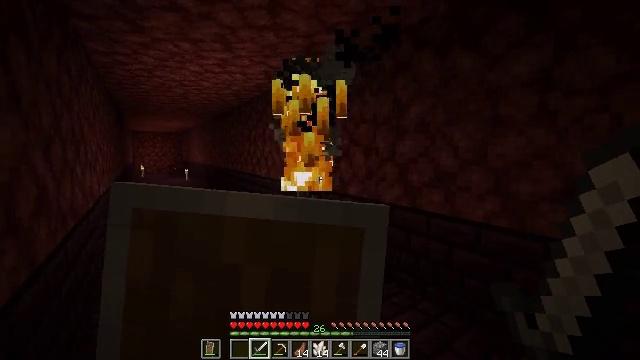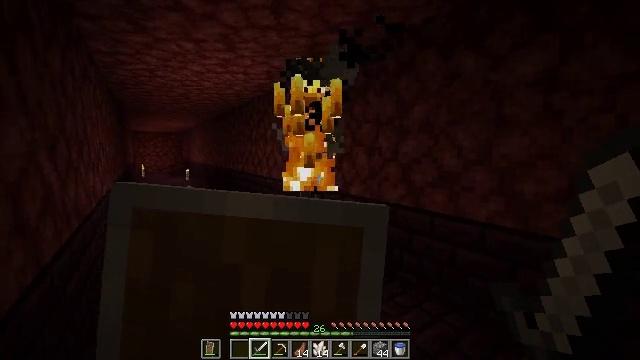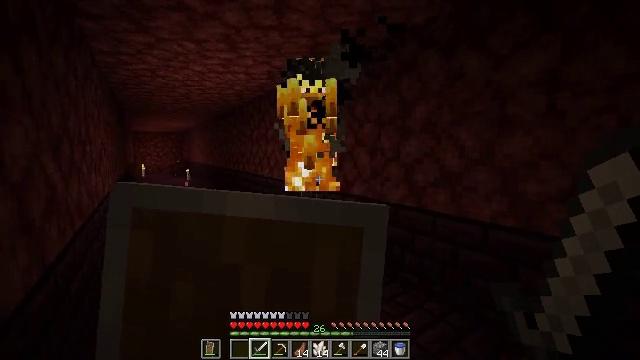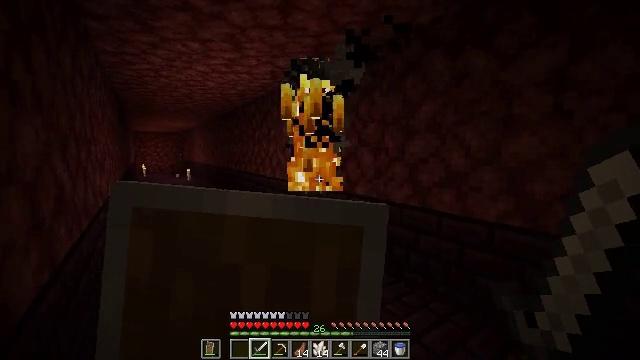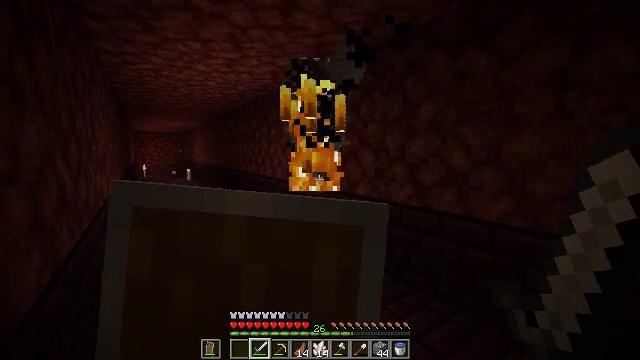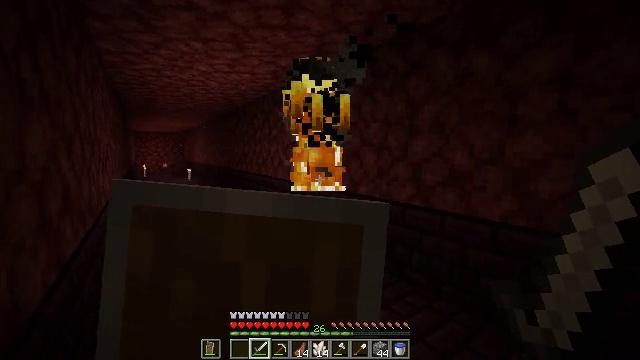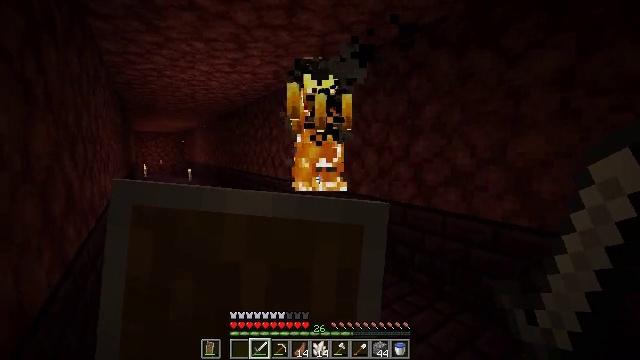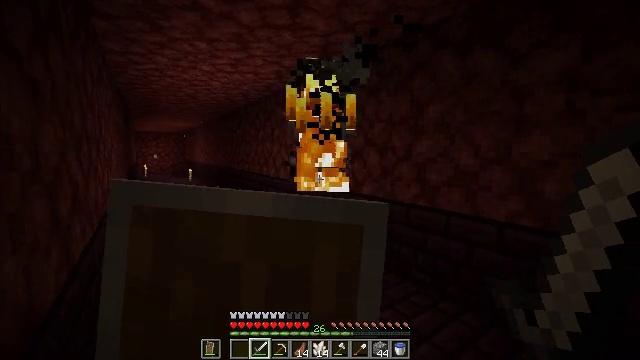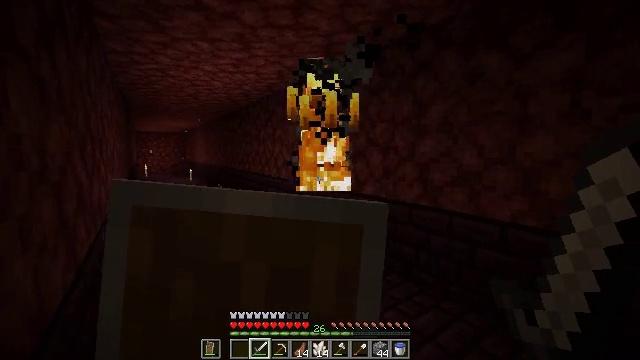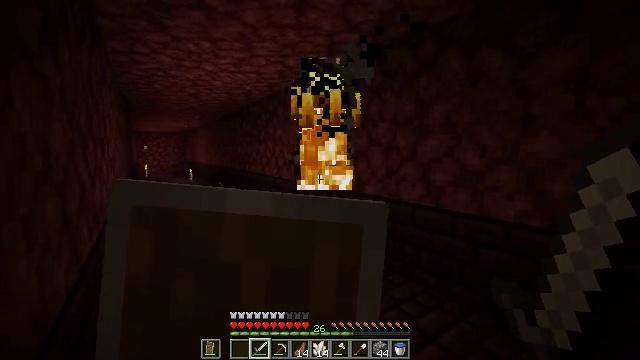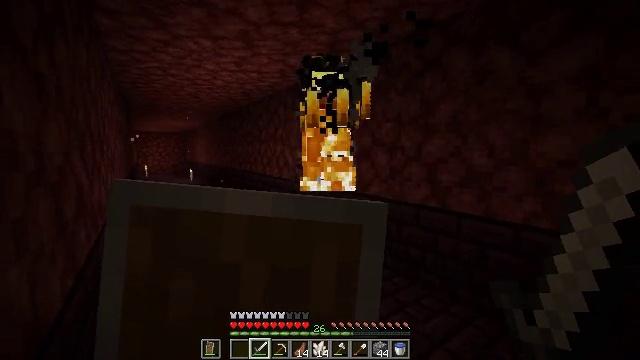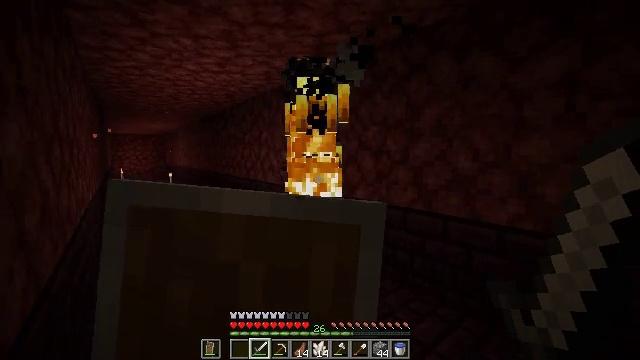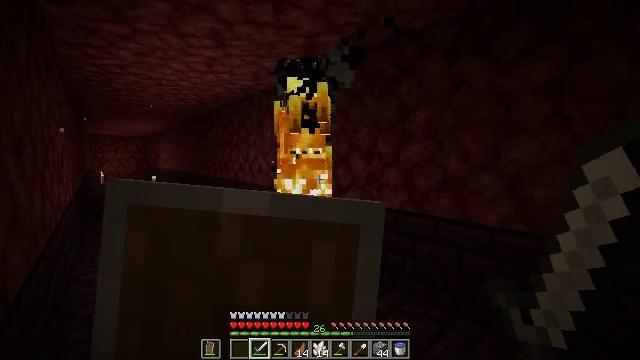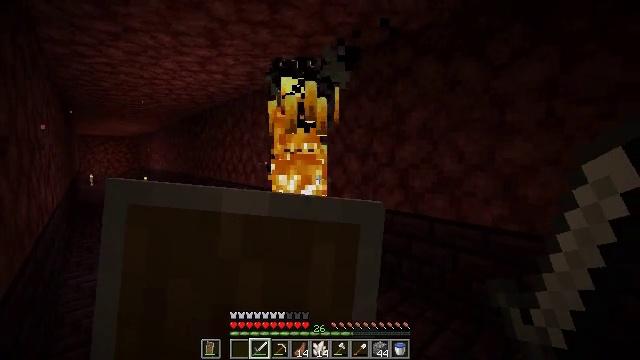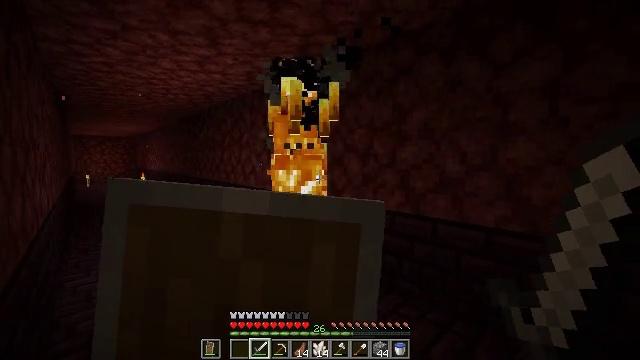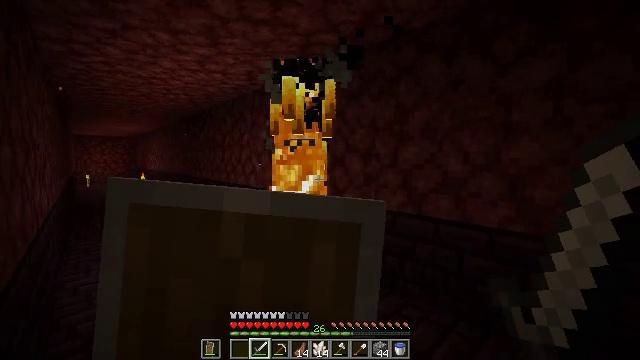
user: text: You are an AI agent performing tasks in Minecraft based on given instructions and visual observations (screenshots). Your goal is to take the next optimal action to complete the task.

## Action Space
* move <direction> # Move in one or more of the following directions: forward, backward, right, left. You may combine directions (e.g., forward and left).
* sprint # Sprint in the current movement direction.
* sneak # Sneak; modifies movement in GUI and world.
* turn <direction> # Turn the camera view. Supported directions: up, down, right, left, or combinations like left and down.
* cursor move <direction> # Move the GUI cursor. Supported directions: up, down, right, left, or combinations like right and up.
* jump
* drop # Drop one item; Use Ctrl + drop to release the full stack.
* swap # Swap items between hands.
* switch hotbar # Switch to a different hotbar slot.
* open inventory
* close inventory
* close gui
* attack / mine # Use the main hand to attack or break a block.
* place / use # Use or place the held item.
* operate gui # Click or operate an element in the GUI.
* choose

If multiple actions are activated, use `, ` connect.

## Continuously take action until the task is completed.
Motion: motion action
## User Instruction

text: Kill Nether mobs.
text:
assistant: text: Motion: move left, use / place
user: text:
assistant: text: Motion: move left, use / place
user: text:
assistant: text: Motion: use / place
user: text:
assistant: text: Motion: use / place
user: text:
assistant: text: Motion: move left, use / place
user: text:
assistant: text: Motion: move left, use / place
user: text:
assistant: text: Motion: move left, use / place
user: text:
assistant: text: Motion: move left, use / place
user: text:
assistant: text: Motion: move forward and move left, use / place
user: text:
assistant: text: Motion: move forward and move left, use / place
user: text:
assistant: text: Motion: move forward and move left, turn right, use / place
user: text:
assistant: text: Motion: move forward and move left, turn right, use / place
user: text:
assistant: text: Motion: move left, turn right, use / place
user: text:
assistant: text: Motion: move left, use / place
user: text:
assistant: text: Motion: move left, use / place
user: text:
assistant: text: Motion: move left, use / place
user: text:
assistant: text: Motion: move left, use / place
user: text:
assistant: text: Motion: move left, use / place
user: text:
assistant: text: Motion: move left, use / place
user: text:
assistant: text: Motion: move left, use / place
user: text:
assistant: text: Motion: turn right, use / place
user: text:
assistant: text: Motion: use / place
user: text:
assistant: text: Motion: use / place
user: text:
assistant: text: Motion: use / place
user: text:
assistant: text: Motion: use / place
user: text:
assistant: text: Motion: use / place
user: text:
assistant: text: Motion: use / place
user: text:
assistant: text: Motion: use / place
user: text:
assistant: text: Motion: use / place
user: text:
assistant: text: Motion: move left, use / place